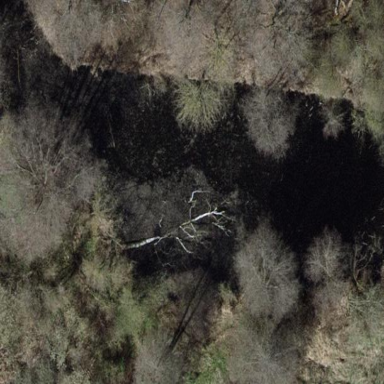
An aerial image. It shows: Pond with natural water.